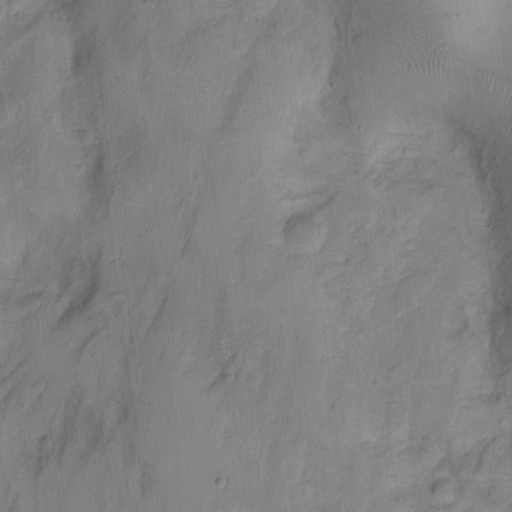
Classes present: Background